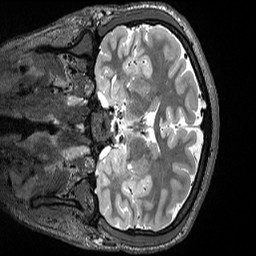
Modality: T2w
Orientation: coronal
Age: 22
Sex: male
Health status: ill
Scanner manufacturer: siemens
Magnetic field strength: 3 T
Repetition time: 3.2 s
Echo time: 0.563 s